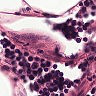
Metastatic tissue present: no